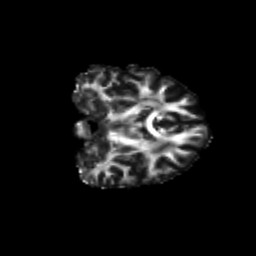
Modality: FA
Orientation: coronal
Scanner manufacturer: siemens
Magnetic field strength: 3 T
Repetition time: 9.2 s
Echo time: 0.084 s